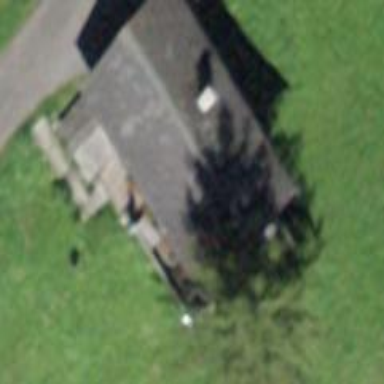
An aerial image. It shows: Building with tile roof.